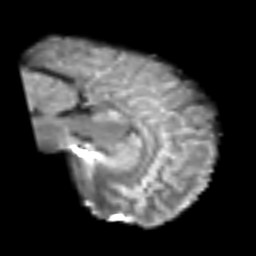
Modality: T2w
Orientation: sagittal
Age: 50
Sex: male
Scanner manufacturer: siemens
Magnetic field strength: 3 T
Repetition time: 6.1 s
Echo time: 0.101 s